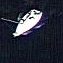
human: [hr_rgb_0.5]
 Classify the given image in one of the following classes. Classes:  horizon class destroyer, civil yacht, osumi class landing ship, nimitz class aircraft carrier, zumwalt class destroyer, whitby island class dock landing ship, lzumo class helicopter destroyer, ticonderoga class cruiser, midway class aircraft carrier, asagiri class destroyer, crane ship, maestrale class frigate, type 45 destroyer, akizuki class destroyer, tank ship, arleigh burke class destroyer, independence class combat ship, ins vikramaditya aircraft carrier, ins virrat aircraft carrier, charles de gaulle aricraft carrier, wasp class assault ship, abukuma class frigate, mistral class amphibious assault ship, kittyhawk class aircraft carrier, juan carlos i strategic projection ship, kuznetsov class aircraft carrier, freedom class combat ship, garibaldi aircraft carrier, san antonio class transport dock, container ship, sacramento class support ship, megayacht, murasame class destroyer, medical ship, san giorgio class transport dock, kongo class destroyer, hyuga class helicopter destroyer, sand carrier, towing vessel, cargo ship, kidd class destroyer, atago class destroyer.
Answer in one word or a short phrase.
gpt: Civil yacht